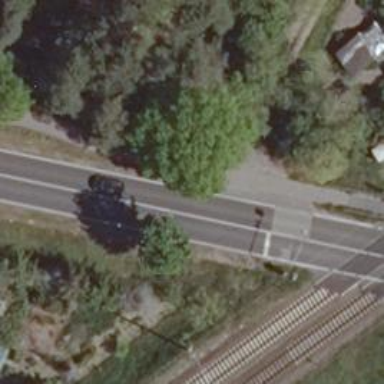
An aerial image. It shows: Primary road with asphalt surface.